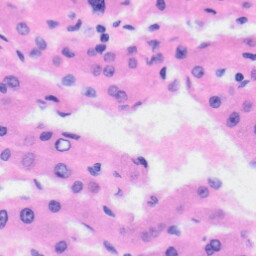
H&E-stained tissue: Liver